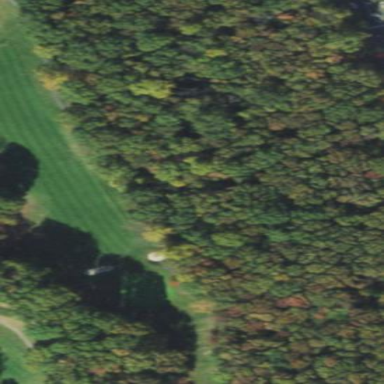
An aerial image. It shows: Grassy area designated as golf fairway.